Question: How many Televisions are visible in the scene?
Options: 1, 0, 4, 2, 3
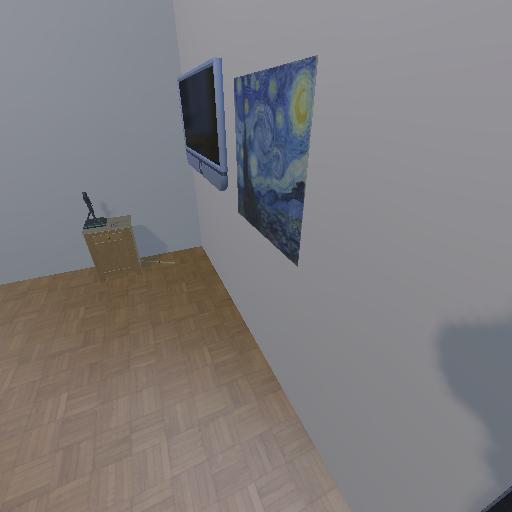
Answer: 1